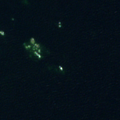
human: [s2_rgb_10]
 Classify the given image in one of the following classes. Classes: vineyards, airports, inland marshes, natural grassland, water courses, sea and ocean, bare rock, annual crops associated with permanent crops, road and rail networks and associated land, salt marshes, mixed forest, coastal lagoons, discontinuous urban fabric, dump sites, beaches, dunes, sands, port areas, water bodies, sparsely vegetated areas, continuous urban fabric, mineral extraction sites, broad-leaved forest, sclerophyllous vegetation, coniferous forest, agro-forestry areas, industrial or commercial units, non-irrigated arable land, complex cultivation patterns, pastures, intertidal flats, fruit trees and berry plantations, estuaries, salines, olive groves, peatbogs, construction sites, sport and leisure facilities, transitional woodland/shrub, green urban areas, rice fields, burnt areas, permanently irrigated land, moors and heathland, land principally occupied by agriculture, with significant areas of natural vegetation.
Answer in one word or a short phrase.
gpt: sea and ocean